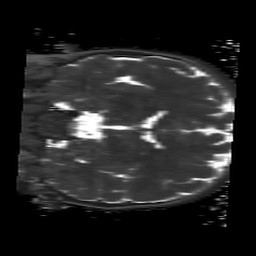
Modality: T2map
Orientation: coronal
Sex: male
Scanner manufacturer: siemens
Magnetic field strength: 3 T
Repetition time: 4 s